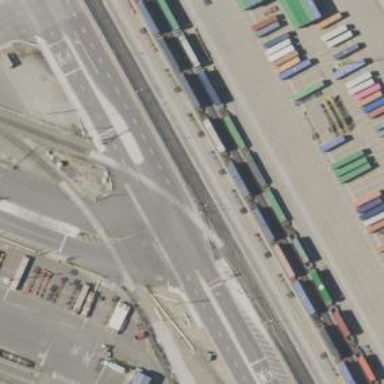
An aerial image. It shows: Railway yard used for servicing trains.